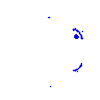
Particle: pion